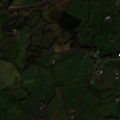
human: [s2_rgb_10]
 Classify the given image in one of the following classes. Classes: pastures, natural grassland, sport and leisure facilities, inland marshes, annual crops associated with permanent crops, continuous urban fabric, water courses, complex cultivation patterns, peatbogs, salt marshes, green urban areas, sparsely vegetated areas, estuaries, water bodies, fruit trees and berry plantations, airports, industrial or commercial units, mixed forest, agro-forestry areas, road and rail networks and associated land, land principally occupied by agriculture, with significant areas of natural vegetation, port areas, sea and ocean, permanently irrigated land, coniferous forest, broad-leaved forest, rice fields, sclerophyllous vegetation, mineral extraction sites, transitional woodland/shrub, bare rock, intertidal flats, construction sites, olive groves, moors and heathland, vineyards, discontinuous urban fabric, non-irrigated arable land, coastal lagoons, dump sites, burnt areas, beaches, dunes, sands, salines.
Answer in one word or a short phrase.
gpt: pastures, land principally occupied by agriculture, with significant areas of natural vegetation